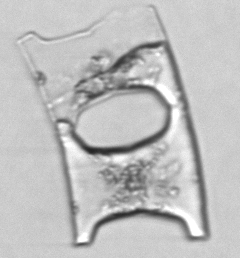
Label: Eucampia